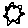
Label: sun